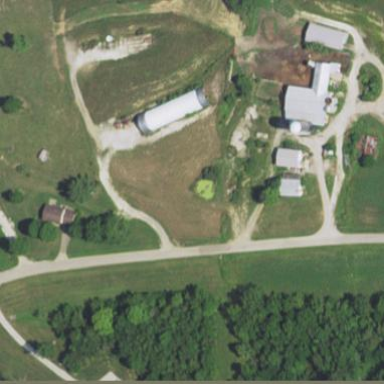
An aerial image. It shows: Farmyard area.